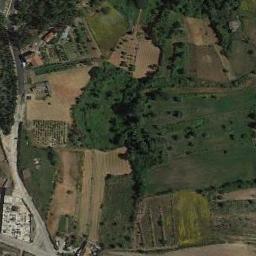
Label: terrace